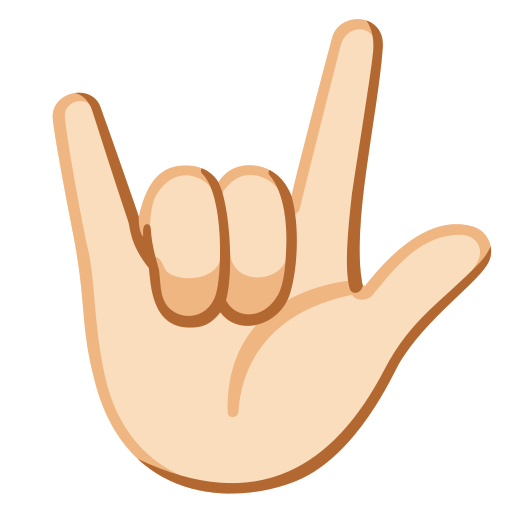
Emoji: 🤟🏻